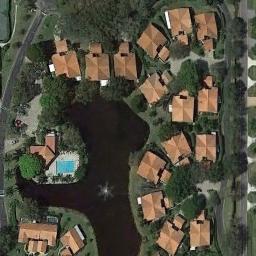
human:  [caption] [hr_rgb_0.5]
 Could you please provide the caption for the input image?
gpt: There are many roads in densely populated areas and densely arranged houses of different sizes and shapes surround a lake .

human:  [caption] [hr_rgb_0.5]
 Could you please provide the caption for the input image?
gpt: The dense residential is on the grass next to the lake and some trees .

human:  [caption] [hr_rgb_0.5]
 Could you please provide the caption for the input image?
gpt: A dense residential area has lots of houses with orange roofs and a lake is surrounded by houses .

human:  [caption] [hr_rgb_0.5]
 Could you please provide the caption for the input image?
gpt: The residential distribution is strange .

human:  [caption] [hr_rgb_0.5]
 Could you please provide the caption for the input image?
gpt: There are many brown buildings arranged neatly the lake on dense residential area .